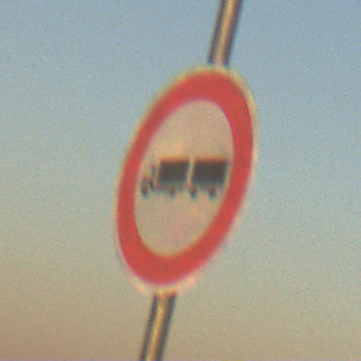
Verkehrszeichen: VerbotLastkraftwagenMitAnhaenger
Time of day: SunriseSunset
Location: Outdoor (Nature)
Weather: Clear
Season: NotSpecified
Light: Natural